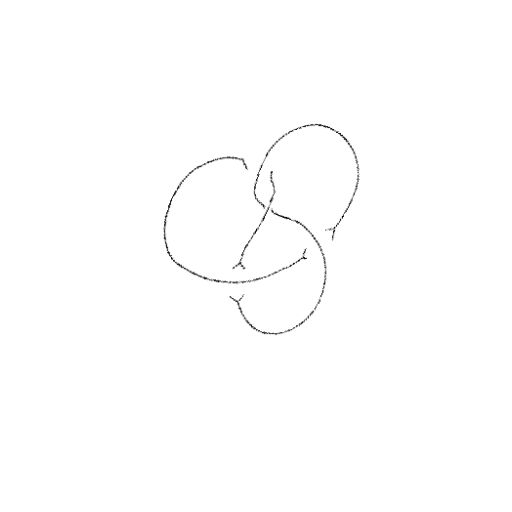
Crossing number: 4